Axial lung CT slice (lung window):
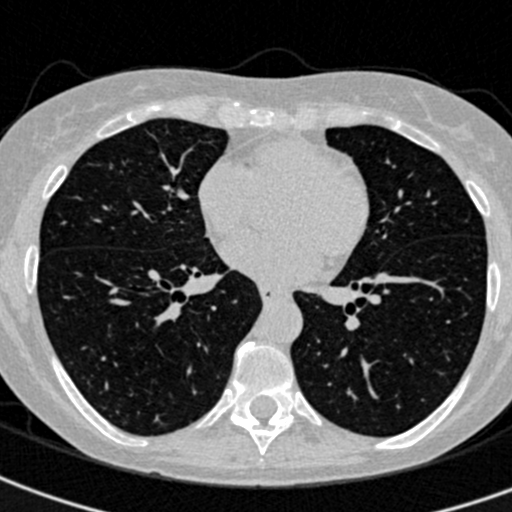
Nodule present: no